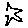
Label: star